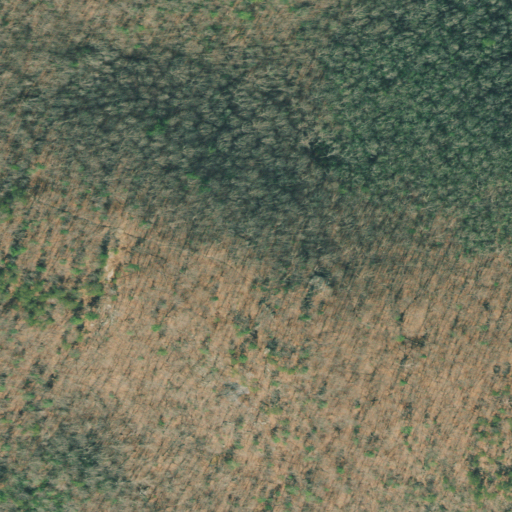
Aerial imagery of gap in Georgia named Flatrock Gap containing deciduous forest and mixed forest